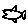
Label: fish